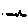
Label: cloud